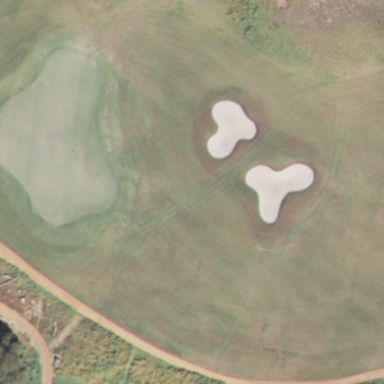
This is a part of a golf course with green turfs and some bunkers and trees .